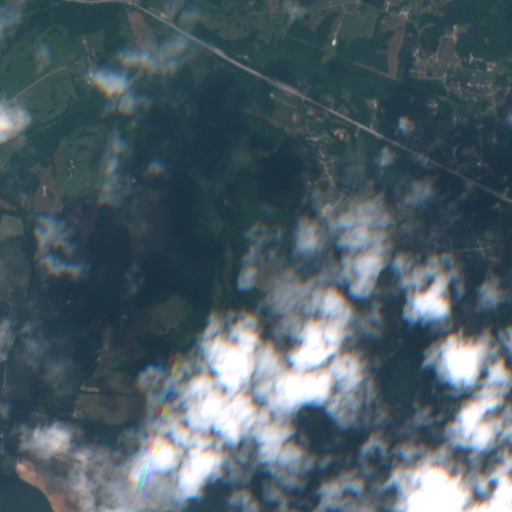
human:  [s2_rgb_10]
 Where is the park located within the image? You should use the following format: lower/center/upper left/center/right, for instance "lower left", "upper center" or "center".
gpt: The park is located in the left of the image.
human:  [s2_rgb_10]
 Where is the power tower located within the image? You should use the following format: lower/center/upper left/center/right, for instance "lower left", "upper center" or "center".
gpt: There is no power tower in the image.